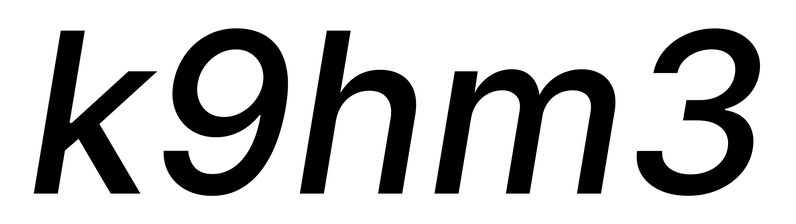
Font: Inter-Italic_Medium_Italic